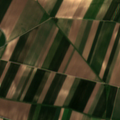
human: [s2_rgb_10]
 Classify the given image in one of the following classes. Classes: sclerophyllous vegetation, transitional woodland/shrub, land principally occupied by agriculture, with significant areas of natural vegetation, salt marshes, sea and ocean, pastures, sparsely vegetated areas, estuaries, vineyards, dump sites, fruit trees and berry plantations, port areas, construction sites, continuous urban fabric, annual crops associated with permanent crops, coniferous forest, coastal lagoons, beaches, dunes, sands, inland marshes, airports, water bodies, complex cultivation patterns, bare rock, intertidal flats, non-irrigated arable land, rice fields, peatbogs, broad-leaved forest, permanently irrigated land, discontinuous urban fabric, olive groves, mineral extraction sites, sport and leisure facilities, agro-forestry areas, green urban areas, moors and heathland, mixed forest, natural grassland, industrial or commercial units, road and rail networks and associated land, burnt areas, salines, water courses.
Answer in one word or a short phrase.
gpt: non-irrigated arable land